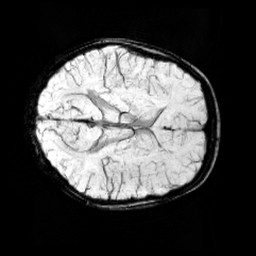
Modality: minIP
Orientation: axial
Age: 8
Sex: female
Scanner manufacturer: siemens
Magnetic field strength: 3 T
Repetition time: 0.027 s
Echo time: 0.02 s